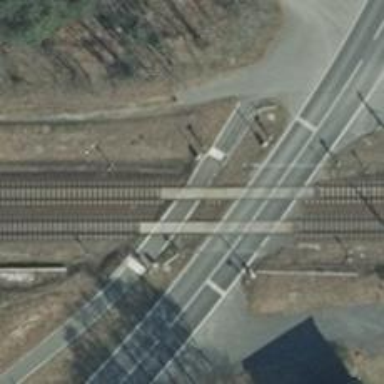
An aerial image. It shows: Railway crossing with lights and diagonal stripes.